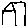
Label: house